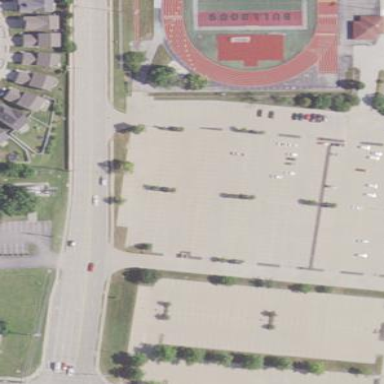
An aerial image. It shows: Parking area.